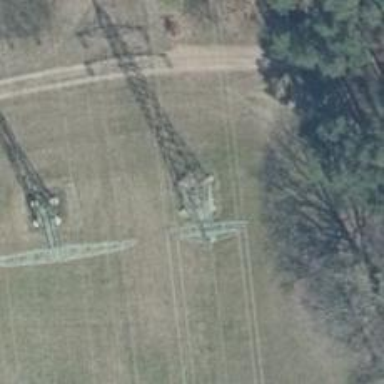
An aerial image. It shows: Power line in the image.